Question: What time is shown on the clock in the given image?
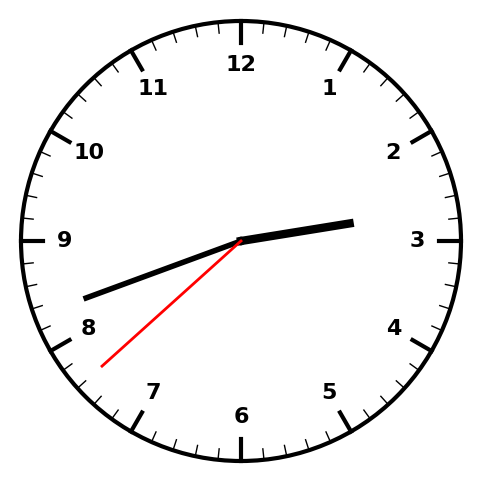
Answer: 02:41:38